Question: I have a question regarding the use of ggplot. I have the following data.frame, and a constant. I'm using the following function and I managed to make my plot but I can not print the legend, what am I doing wrong?
this function would I use to get the plot:
'''
LINER_GRAPH_POWER_LIST_VALUES<-function(DF_N_EPC_AND_FOUND_EPC, DF_READ_EXTERNAL_LIST_EPC_TAGS ){
require(ggplot2)
ggplot(DF_N_EPC_AND_FOUND_EPC, aes(x=power_value, y=total_epc), colour = variables) +
geom_line(color="red") +
geom_point(color="red", shape=20) +
geom_line(aes(x=power_value, y=found_epc), color="blue") +
geom_point(aes(x=power_value, y=found_epc), color="blue", shape=20) +
geom_hline(yintercept=nrow(DF_READ_EXTERNAL_LIST_EPC_TAGS), color="green")+
scale_colour_manual(values = c("total_epc"="red","epc_found"="blue", "num_of_list_reference_tags"="green"))
}
'''
the plot

And the data.frame -> DF_N_EPC_AND_FOUND_EPC
'''
power_value total_epc found_epc
1 31.5 9 5
2 31.0 7 4
3 30.5 6 4
4 30.0 7 4
5 29.5 8 5
6 29.0 9 5
7 28.5 8 5
8 28.0 9 5
9 27.5 8 4
10 27.0 7 4
11 26.5 8 5
12 26.0 7 5
13 25.5 5 4
14 25.0 5 4
15 24.5 5 4
16 24.0 4 3
17 23.5 4 3
18 23.0 4 3
19 22.5 4 3
20 22.0 4 3
'''
I'm using scale_colour_manual, as you can see, but the legend of the graph does not appear
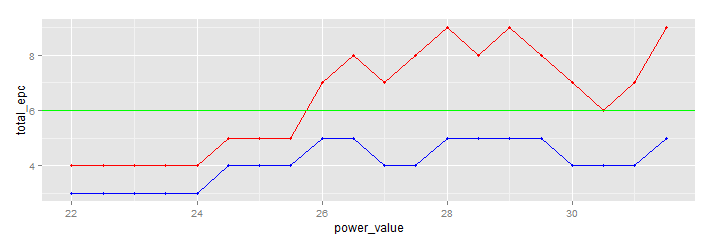
Answer: In order to do that, you will have to transform your data from wide to long format.
'''
# reading the data
df <- read.table(text="nr power_value total_epc found_epc
1 31.5 9 5
2 31.0 7 4
3 30.5 6 4
4 30.0 7 4
5 29.5 8 5
6 29.0 9 5
7 28.5 8 5
8 28.0 9 5
9 27.5 8 4
10 27.0 7 4
11 26.5 8 5
12 26.0 7 5
13 25.5 5 4
14 25.0 5 4
15 24.5 5 4
16 24.0 4 3
17 23.5 4 3
18 23.0 4 3
19 22.5 4 3
20 22.0 4 3", header=TRUE)
# from wide to long format
require(reshape2)
df.m <- melt(df, id=c("power_value","nr"), measure=c("total_epc","found_epc"), variable.name="epc")
# creating the plot
ggplot(df.m, aes(x=power_value, y=value, color=epc)) +
geom_line() +
geom_point() +
geom_hline(yintercept=6, color="green")
'''
the result: